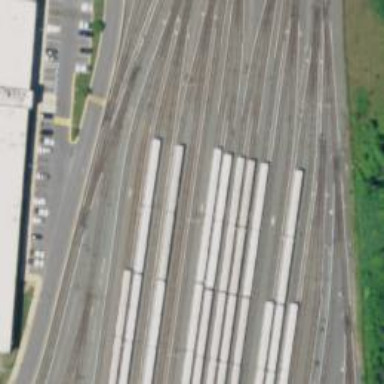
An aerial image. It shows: Electrified rail passing through service yard.